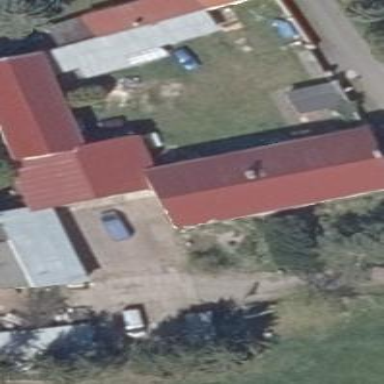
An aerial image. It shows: Gabled farm building with red roof made of roof tiles.